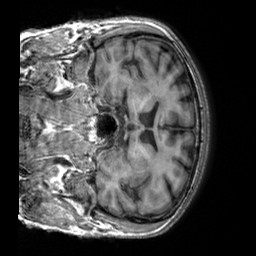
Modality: T1w
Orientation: coronal
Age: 64
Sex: male
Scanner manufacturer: siemens
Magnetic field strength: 3 T
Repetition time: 2.3 s
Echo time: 0.00303 s